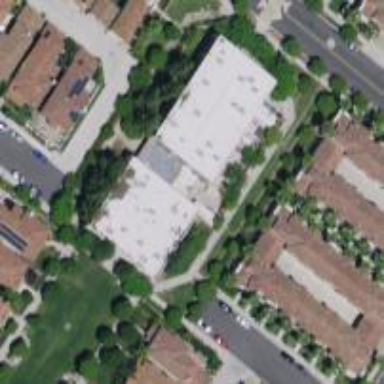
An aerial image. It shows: School.